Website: bh-photo
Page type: customer-info-address
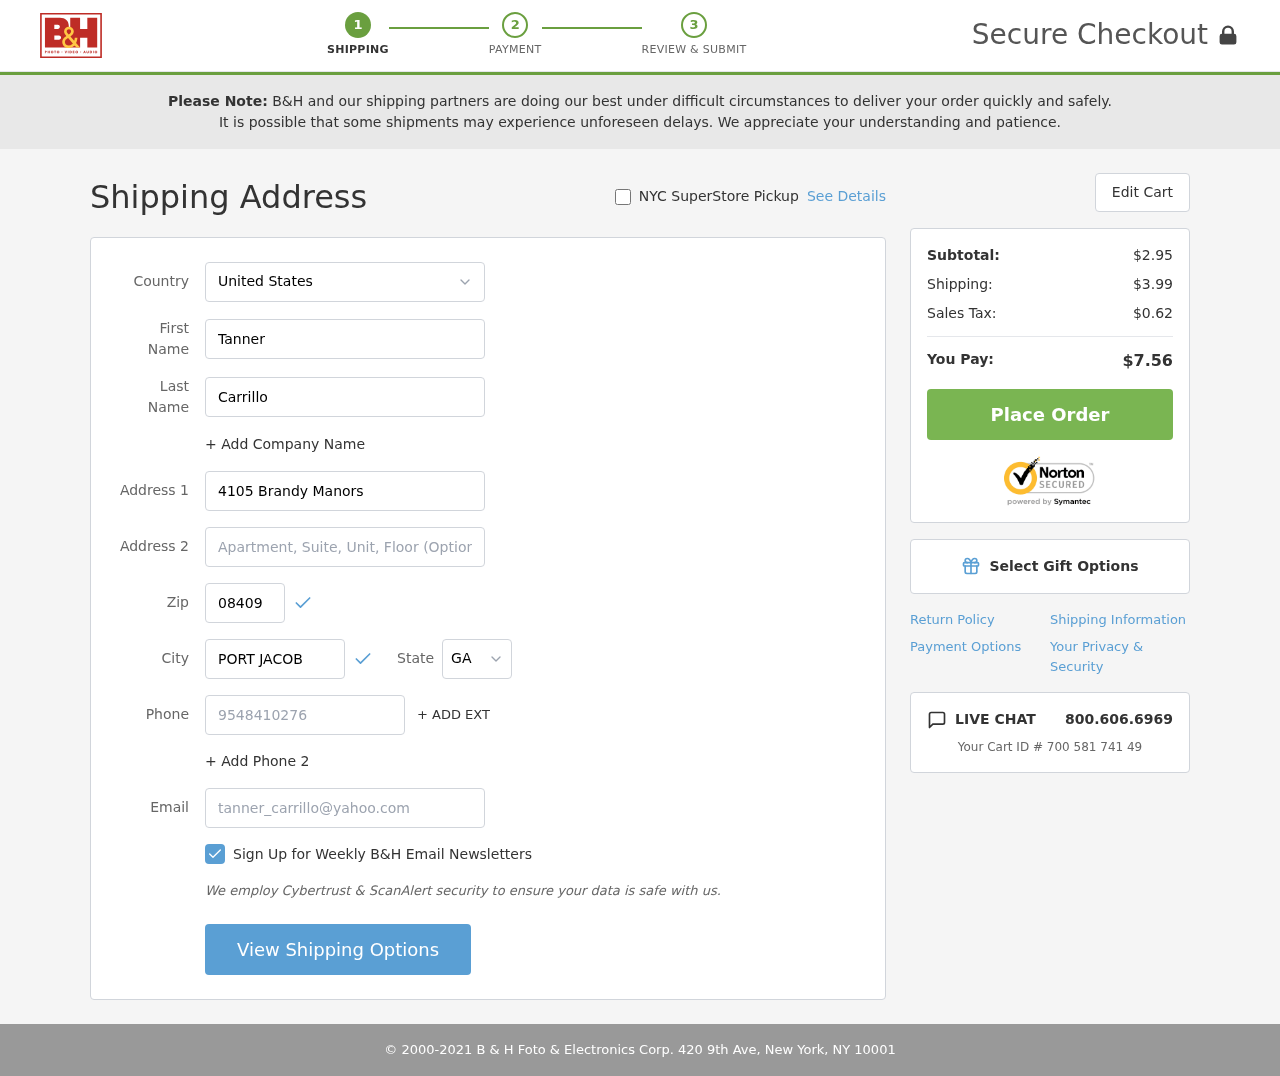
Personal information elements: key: PII_CITY
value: Port Jacob
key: PII_COUNTRY
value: United States
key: PII_EMAIL
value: tanner_carrillo@yahoo.com
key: PII_FIRSTNAME
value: Tanner
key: PII_LASTNAME
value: Carrillo
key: PII_PHONE
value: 9548410276
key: PII_POSTCODE
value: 08409
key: PII_STATE_ABBR
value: GA
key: PII_STREET
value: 4105 Brandy Manors
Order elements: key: ORDER_SUBTOTAL
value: $2.95
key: ORDER_SHIPPING_COST
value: $3.99
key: ORDER_TAX
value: $0.62
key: ORDER_TOTAL
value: $7.56
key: ORDER_ID
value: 700 581 741 49